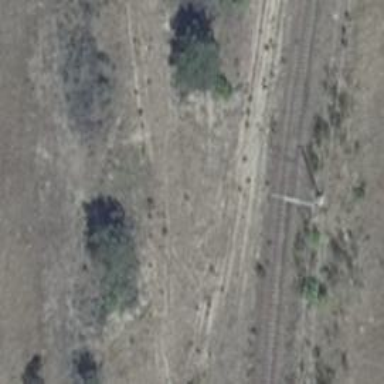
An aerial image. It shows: Abandoned railway yard.